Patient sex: M
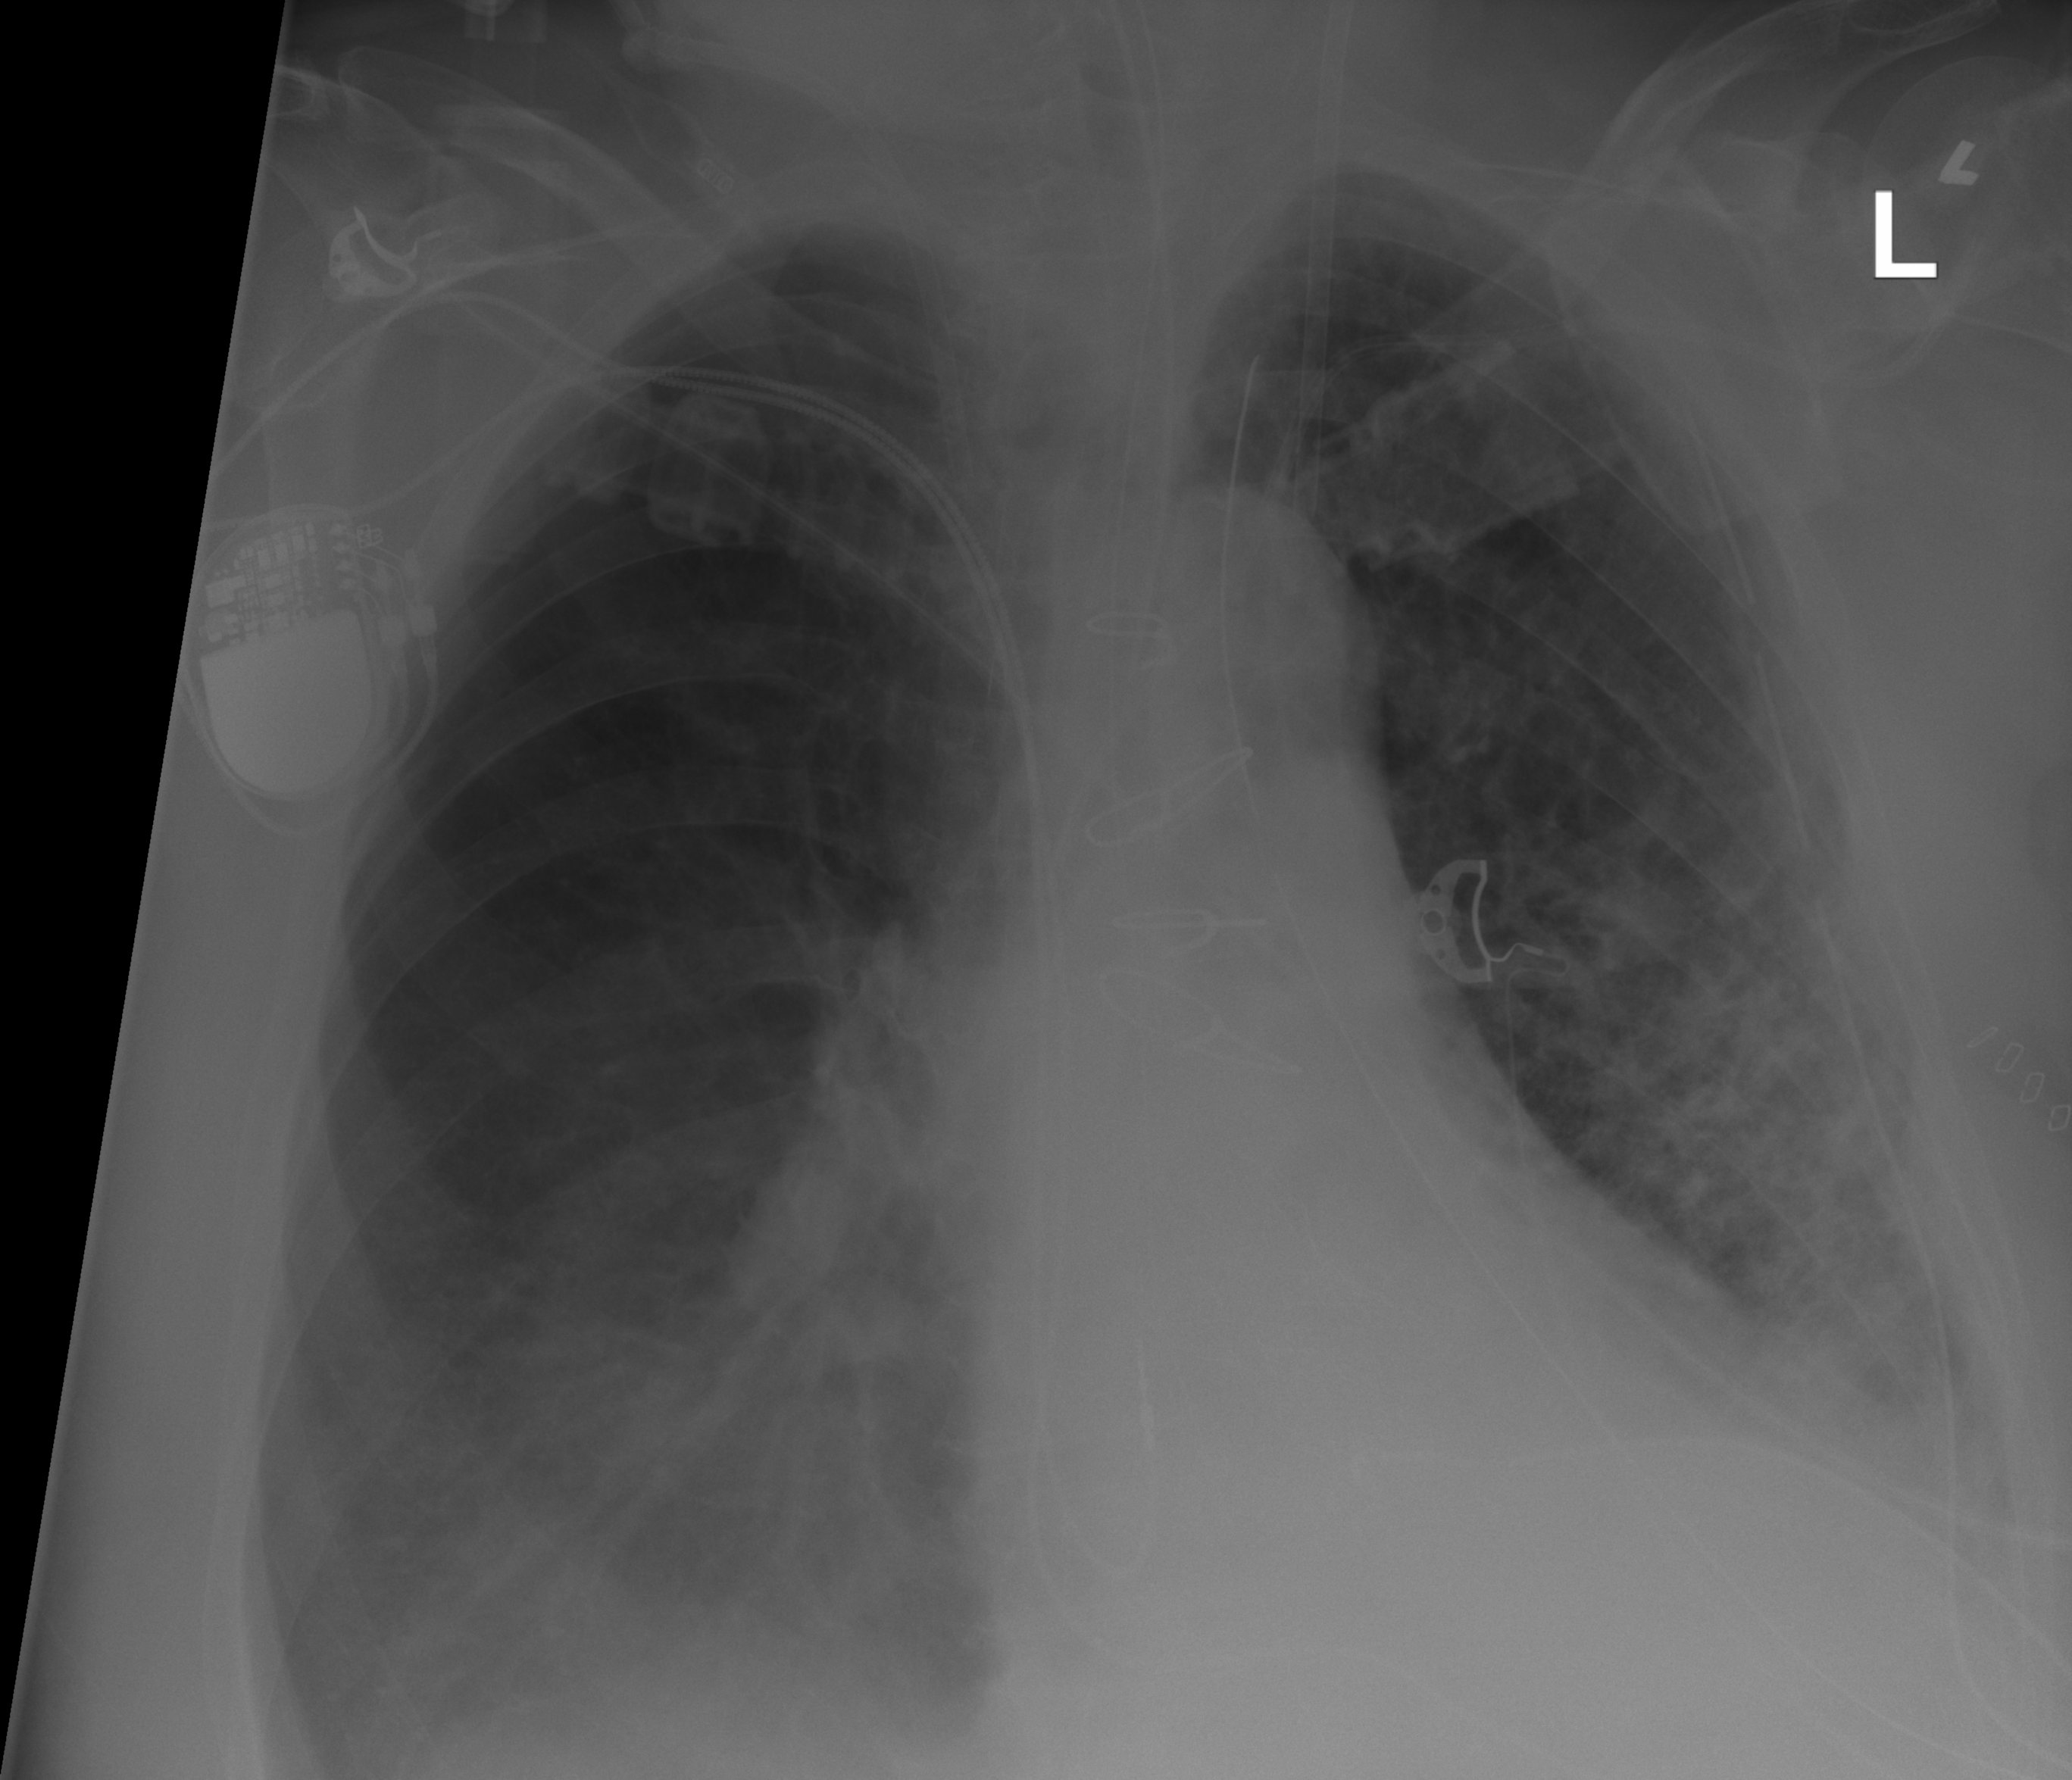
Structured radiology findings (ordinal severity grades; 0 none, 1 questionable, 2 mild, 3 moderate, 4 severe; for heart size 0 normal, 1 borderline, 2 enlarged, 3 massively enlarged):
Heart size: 0
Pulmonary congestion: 2
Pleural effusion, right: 0
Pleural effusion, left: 3
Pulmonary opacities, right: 1
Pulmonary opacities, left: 3
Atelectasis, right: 2
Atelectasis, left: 3